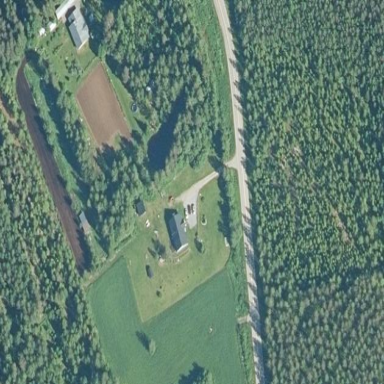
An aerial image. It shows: Farmyard area.